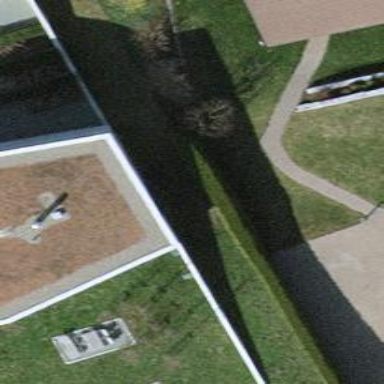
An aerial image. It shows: Hedge barrier.